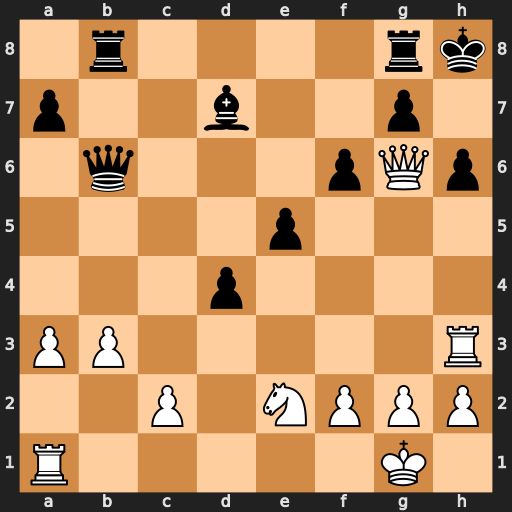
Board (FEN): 1r4rk/p2b2p1/1q3pQp/4p3/3p4/PP5R/2P1NPPP/R5K1
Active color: w
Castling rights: -
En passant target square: -
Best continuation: Rxh6+ gxh6 Qxh6#